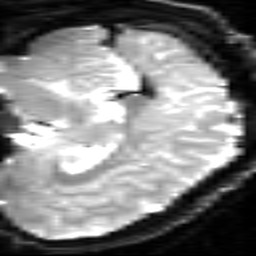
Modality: inplaneT2
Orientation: sagittal
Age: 25
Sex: female